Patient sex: M
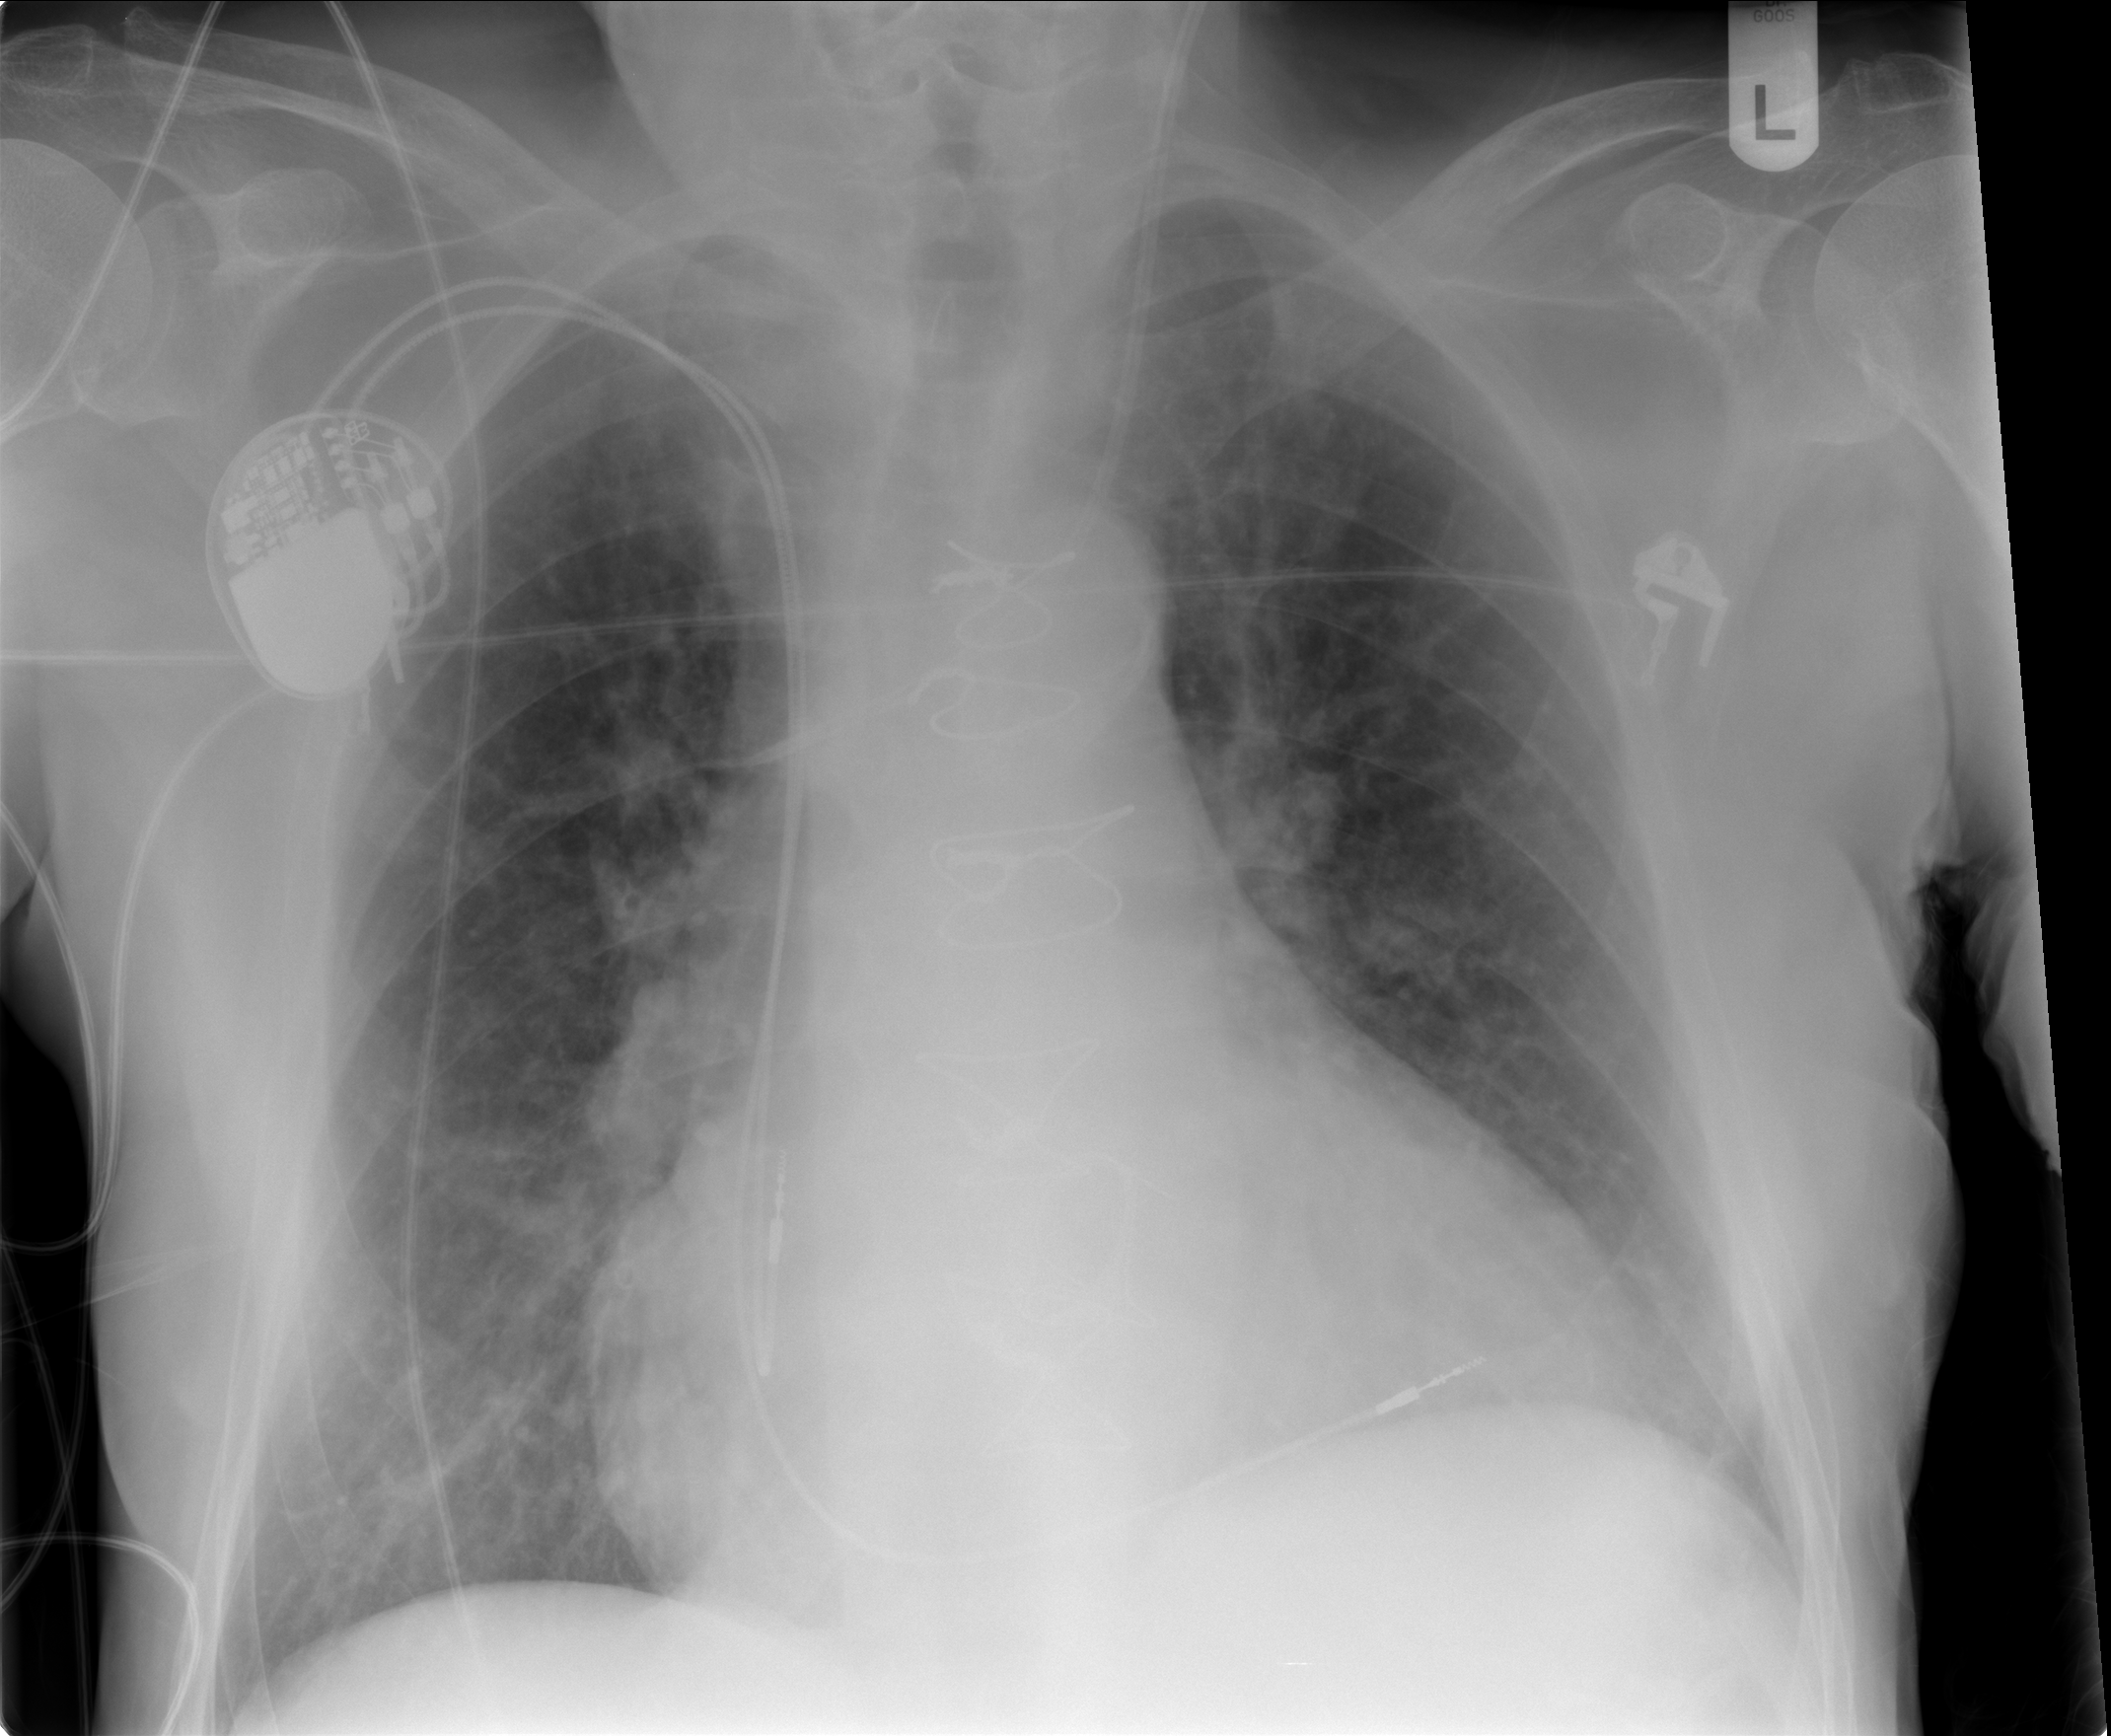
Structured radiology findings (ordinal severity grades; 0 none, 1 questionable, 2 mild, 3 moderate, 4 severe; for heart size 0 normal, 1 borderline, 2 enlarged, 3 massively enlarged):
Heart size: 3
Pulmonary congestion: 2
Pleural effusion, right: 0
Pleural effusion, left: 0
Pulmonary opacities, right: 0
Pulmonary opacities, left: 0
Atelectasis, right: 0
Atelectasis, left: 0